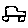
Label: car